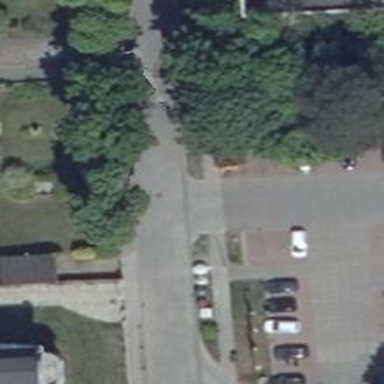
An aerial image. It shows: Parking entrance with surfaced area.